Question: I have a paper-shadow target (div) that clips the srollbar of the paper-dropdown-menu when the height of the target is exceeded. I expected all the items in dropdown to be scrolled but this is not the case.
...the .html code
'''
<link href = '../../../../packages/polymer/polymer.html' rel = 'import'>
<link href = '../../../../packages/paper_elements/paper_icon_button.html' rel = 'import' >
<link href = '../../../../packages/paper_elements/paper_dropdown_menu.html' rel = 'import' >
<link href = '../../../../packages/paper_elements/paper_item.html' rel = 'import' >
<link href = '../../../../packages/paper_elements/paper_shadow.html' rel = 'import'>
<polymer-element name = 'sss-form'>
<template>
<style>
.card
{
background: white;
/*width: relative; */
/*height: 100%*/;
/*position: relative; */
margin: 12px;
border-radius: 10px;
}
</style>
<div layout vertical
id = 'source-div'
class='card'>
<paper-shadow z = '2'></paper-shadow>
<h3 class = 'margin-l-10'>Source</h3>
<div><hr></div>
<template repeat = '{{ i in list }}'>
<div layout horizontal center-justified
id = 'choices'>
<paper-dropdown-menu
id = 'status'
class = 'margin-l-10'
halign = 'center'
label = 'Select'
valueattr = 'label'
on-core-select = '{{ onCoreSelectSource }}'>
<template repeat = '{{ key in sourceChoices.keys }}'>
<paper-item
id = '{{ key }}'
label = '{{ key }}'>
</paper-item>
</template>
</paper-dropdown-menu>
</div>
</template>
</div>
</template>
<script type = 'application/dart' src = 'sss_form.dart'></script>
</polymer-element>
'''
... .dart file
'''
import 'package:polymer/polymer.dart';
import 'dart:html';
import 'dart:js' show JsObject;
import 'package:paper_elements/paper_item.dart' show PaperItem;
@CustomTag( 'sss-form' )
class SssForm extends PolymerElement
{
@observable
Map<String, dynamic> selections = toObservable( {} );
@observable
Map<String, dynamic> sourceChoices = toObservable(
{
'CSU': 'CSU',
'Bladder tap': 'Bladder tap',
'Bone': 'Bone',
'Ear': 'Ear',
'Eye': 'Eye',
'LP': 'LP',
'Nose': 'Nose',
'Peritoneal cavity': 'Peritoneal cavity',
'MSU': 'MSU',
'Mouth': 'Mouth',
'Thorax': 'Thorax',
'Ulcer': 'Ulcer',
'Venous': 'Venous'
});
@observable String source = '';
@observable int rows = 2;
@observable List list;
SssForm.created() : super.created();
void onCoreSelectSource( Event e, var detail )
{
var detail = new JsObject.fromBrowserObject( e )['detail'];
if( detail[ 'isSelected' ] )
{
source = ( detail[ 'item' ] as PaperItem ).label;
print( 'source | $source' );
}
}
void addSpecimenRow()
{
rows++;
print( rows );
print( list.length );
}
@override
void attached()
{
super.attached();
list = toObservable( new List( rows ));
}
}
'''
The above .html file is then hosted in the .html file below and run
'''
<!DOCTYPE html>
<link rel='import' href='../../../packages/polymer/polymer.html'>
<link rel='import' href='../../../packages/paper_elements/paper_input.html'>
<link rel='import' href='../../../packages/paper_elements/paper_shadow.html'>
<link rel='import' href='../../../packages/paper_elements/paper_checkbox.html'>
<link rel='import' href='../../../packages/core_elements/core_icons.html'>
<link rel='import' href='../../../packages/paper_elements/paper_tabs.html'>
<link rel = 'import' href = '../../../packages/core_elements/core_collapse.html' >
<link rel='import' href='../../../packages/epimss_shared/components/request/sss_form.html'>
<polymer-element name='dynamic-chk-box-form'>
<template>
<style>
paper-tabs[noink][nobar] paper-tab.core-selected {
color: #ffff8d;
}
paper-tabs.transparent-teal {
background-color: transparent;
color: #00bcd4;
box-shadow: none;
}
paper-tabs.transparent-teal::shadow #selectionBar {
background-color: cyan; /* #00bcd4; */
}
#choices, paper-checkbox {
padding: 5px 10px 5px 0;
}
#fieldset { background-color: beige; }
</style>
<div>
<paper-tabs selected='home' valueattr='name' self-end>
<paper-tab
id = 'home'
name='home' on-click = '{{ onClickHome }}'>
<core-icon icon='home'></core-icon>
Electrolytes
</paper-tab>
</paper-tabs>
<core-collapse id = 'core-collapse'>
<sss-form
topic-data = 'shared| topic --> data'>
</sss-form>
</core-collapse>
</div>
</template>
<script type = 'application/dart' src = 'dynamic_chk_box_form.dart'></script>
</polymer-element>
'''
When the file is run, you will see that the dropdown vertical scrollbar does NOT completely scrolls to allow view of all the elements - only elements 'Eye' and above are seen - all others below are clipped.
The first impression might be to increase the height of the 'card', but this would take up too much space and defeat my purpose.
Thanks for the help
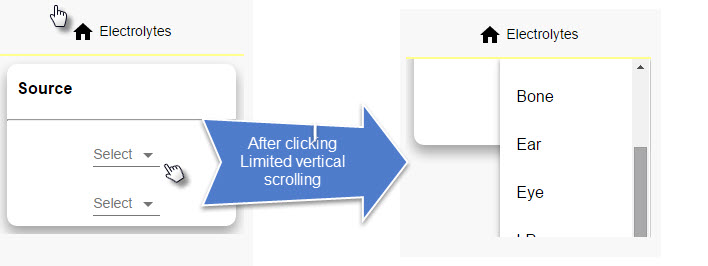
Answer: Seems to be this issue <URL> which was fixed recently.
> In the next release, you can use the layered property in paper-dropdown for this use case.